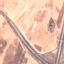
Label: Highway